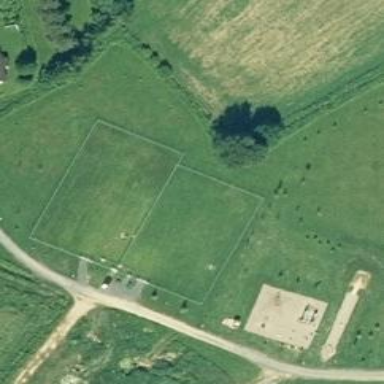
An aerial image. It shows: Dog park for leisure land.